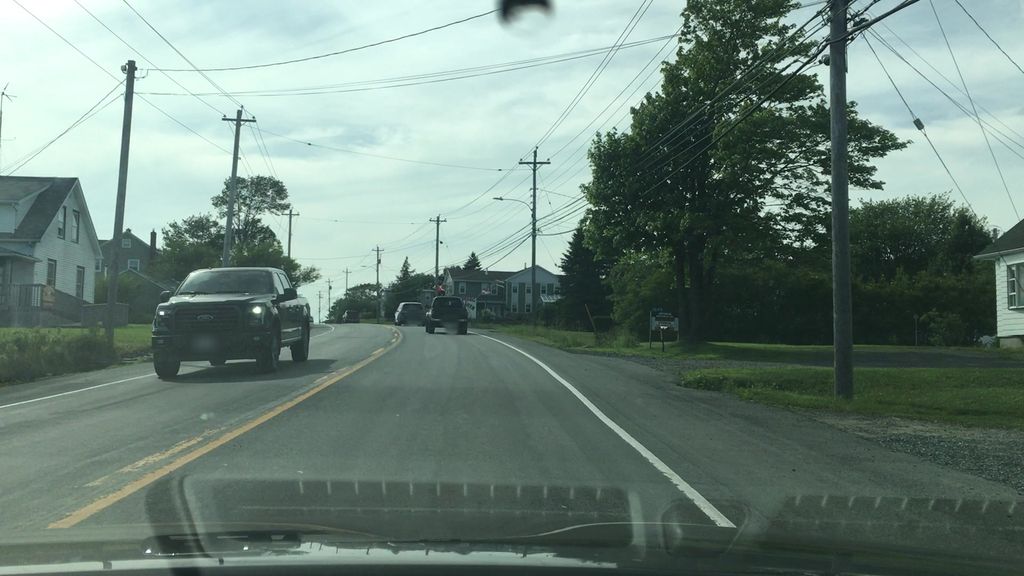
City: halifax